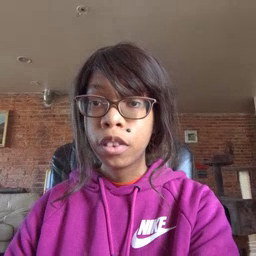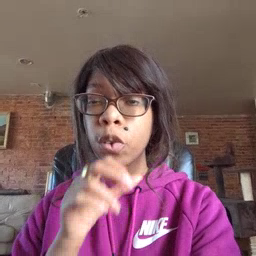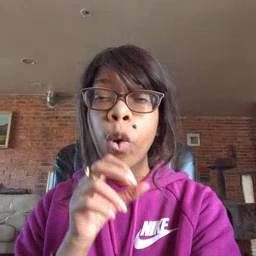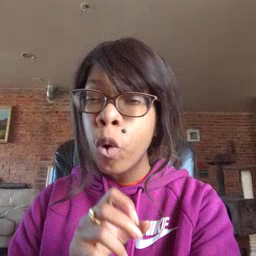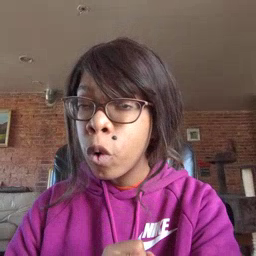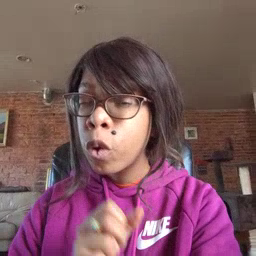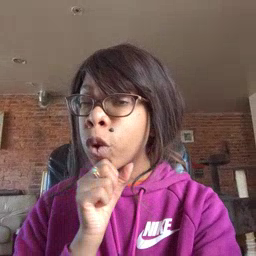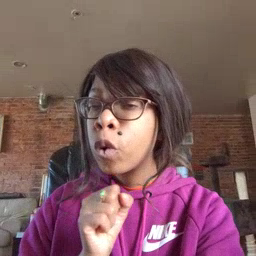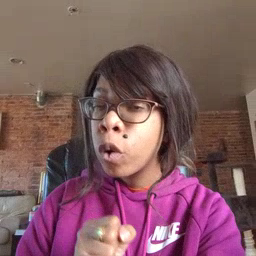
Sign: old